Question: I am not able to see section when I browse to the TFS.
I have tried this with all the I am not able to view for any.
Is there something I have missed while configuring/setting the TFS or the Team Project?
These projects have test case as work items. Yet options to execute test on browser is not displayed whereas I can see test cases in and I can update also them.

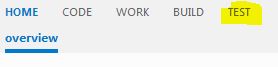
Answer: Make sure the account you are using is setup as a Full Access account in the TFS Control Panel.